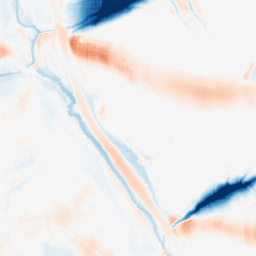
Category: morphological
Decomposition family: morphological_ellipse
Decomposition parameters: operation: average
width: 50
height: 30
Upsampling method: sinc_blackman
Upsampling parameters: scale: 2
kernel_size: 4
Upsampling scale: 2